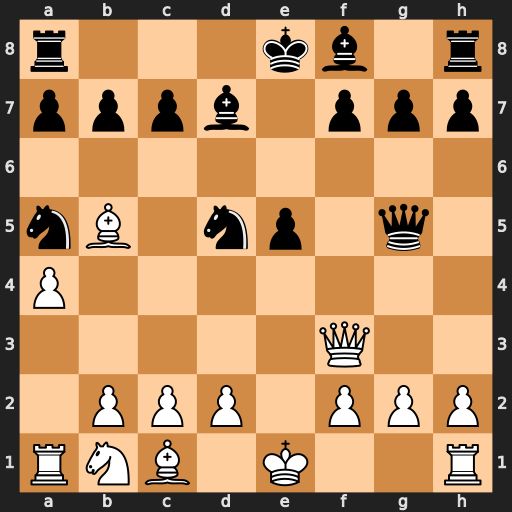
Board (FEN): r3kb1r/pppb1ppp/8/nB1np1q1/P7/5Q2/1PPP1PPP/RNB1K2R
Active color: w
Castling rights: KQkq
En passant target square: -
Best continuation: Bxd7+